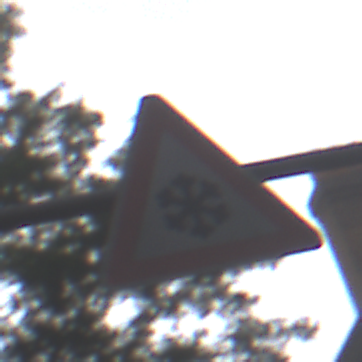
Verkehrszeichen: SchneeOderEisglaette
Umgebung: Outdoor, Urban
Tageszeit: MorningAfternoon
Wetter: Overcast
Licht: Natural
Jahreszeit: NotSpecified
Kontrast: LowContrast